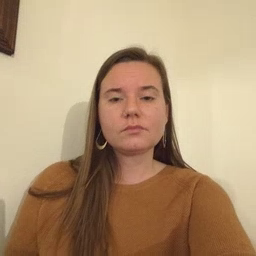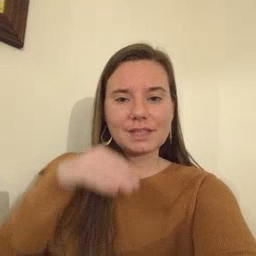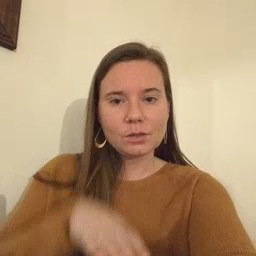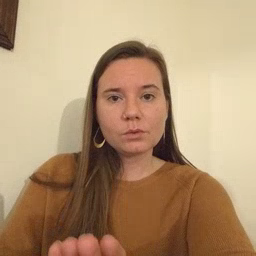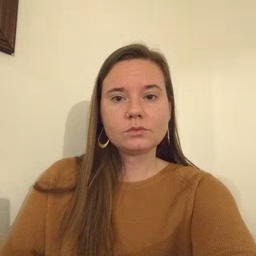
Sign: into